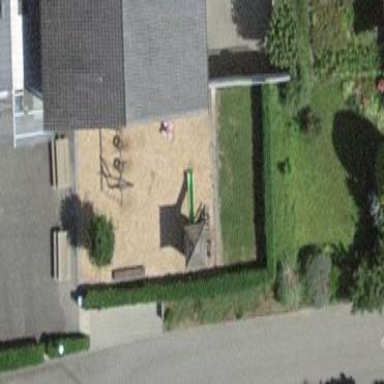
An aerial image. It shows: Playground area for leisure activities on the land.